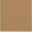
Piece: xx